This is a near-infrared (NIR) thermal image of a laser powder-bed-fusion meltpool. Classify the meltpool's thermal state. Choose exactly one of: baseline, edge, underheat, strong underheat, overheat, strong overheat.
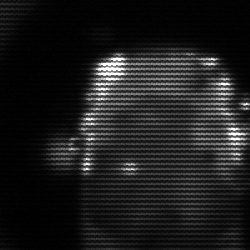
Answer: baseline